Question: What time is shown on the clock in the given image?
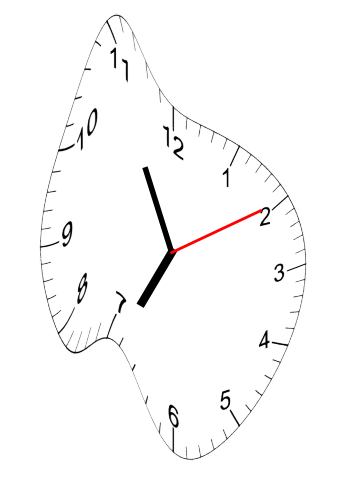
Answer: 06:55:10